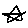
Label: star